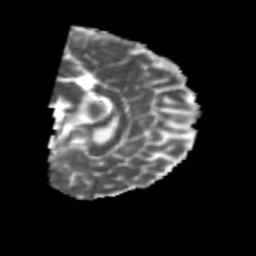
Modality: MD
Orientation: sagittal
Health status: healthy
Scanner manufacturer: philips
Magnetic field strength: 3 T
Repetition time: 6.964 s
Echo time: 0.092 s